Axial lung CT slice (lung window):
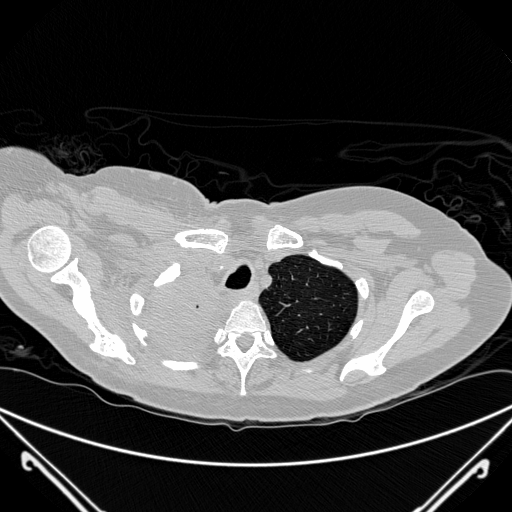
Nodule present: no